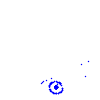
Particle: pion